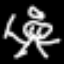
Label: angel